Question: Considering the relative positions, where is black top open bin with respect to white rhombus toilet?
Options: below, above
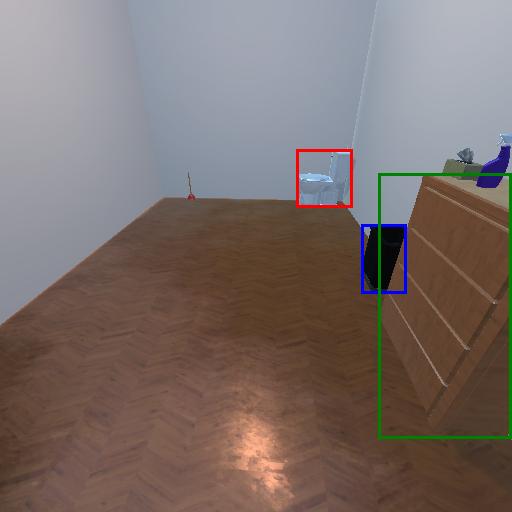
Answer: below